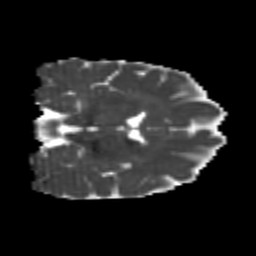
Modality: MD
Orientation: coronal
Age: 23
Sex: female
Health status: healthy
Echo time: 0.074 s